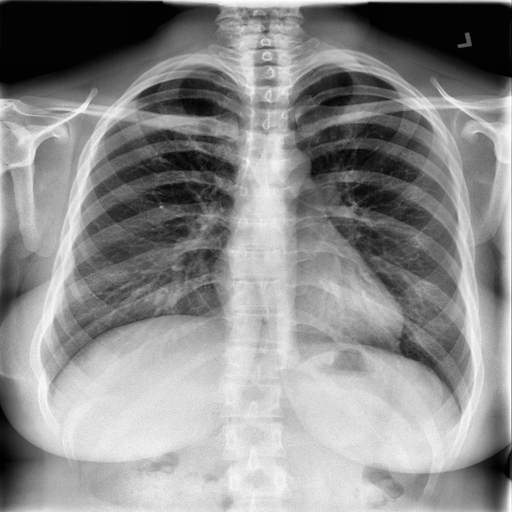
Finding: NORMAL